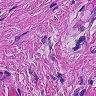
Metastatic tissue present: no